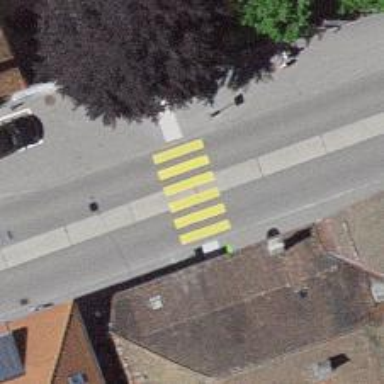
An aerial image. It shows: Marked zebra crossing on the road.